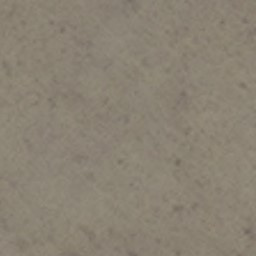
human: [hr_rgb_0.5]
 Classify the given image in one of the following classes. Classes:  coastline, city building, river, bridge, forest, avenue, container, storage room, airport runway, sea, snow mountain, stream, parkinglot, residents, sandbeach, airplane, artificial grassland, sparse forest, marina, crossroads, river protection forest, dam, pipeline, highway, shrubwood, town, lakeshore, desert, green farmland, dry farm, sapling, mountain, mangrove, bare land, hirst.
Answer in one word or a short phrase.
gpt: bare land